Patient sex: M
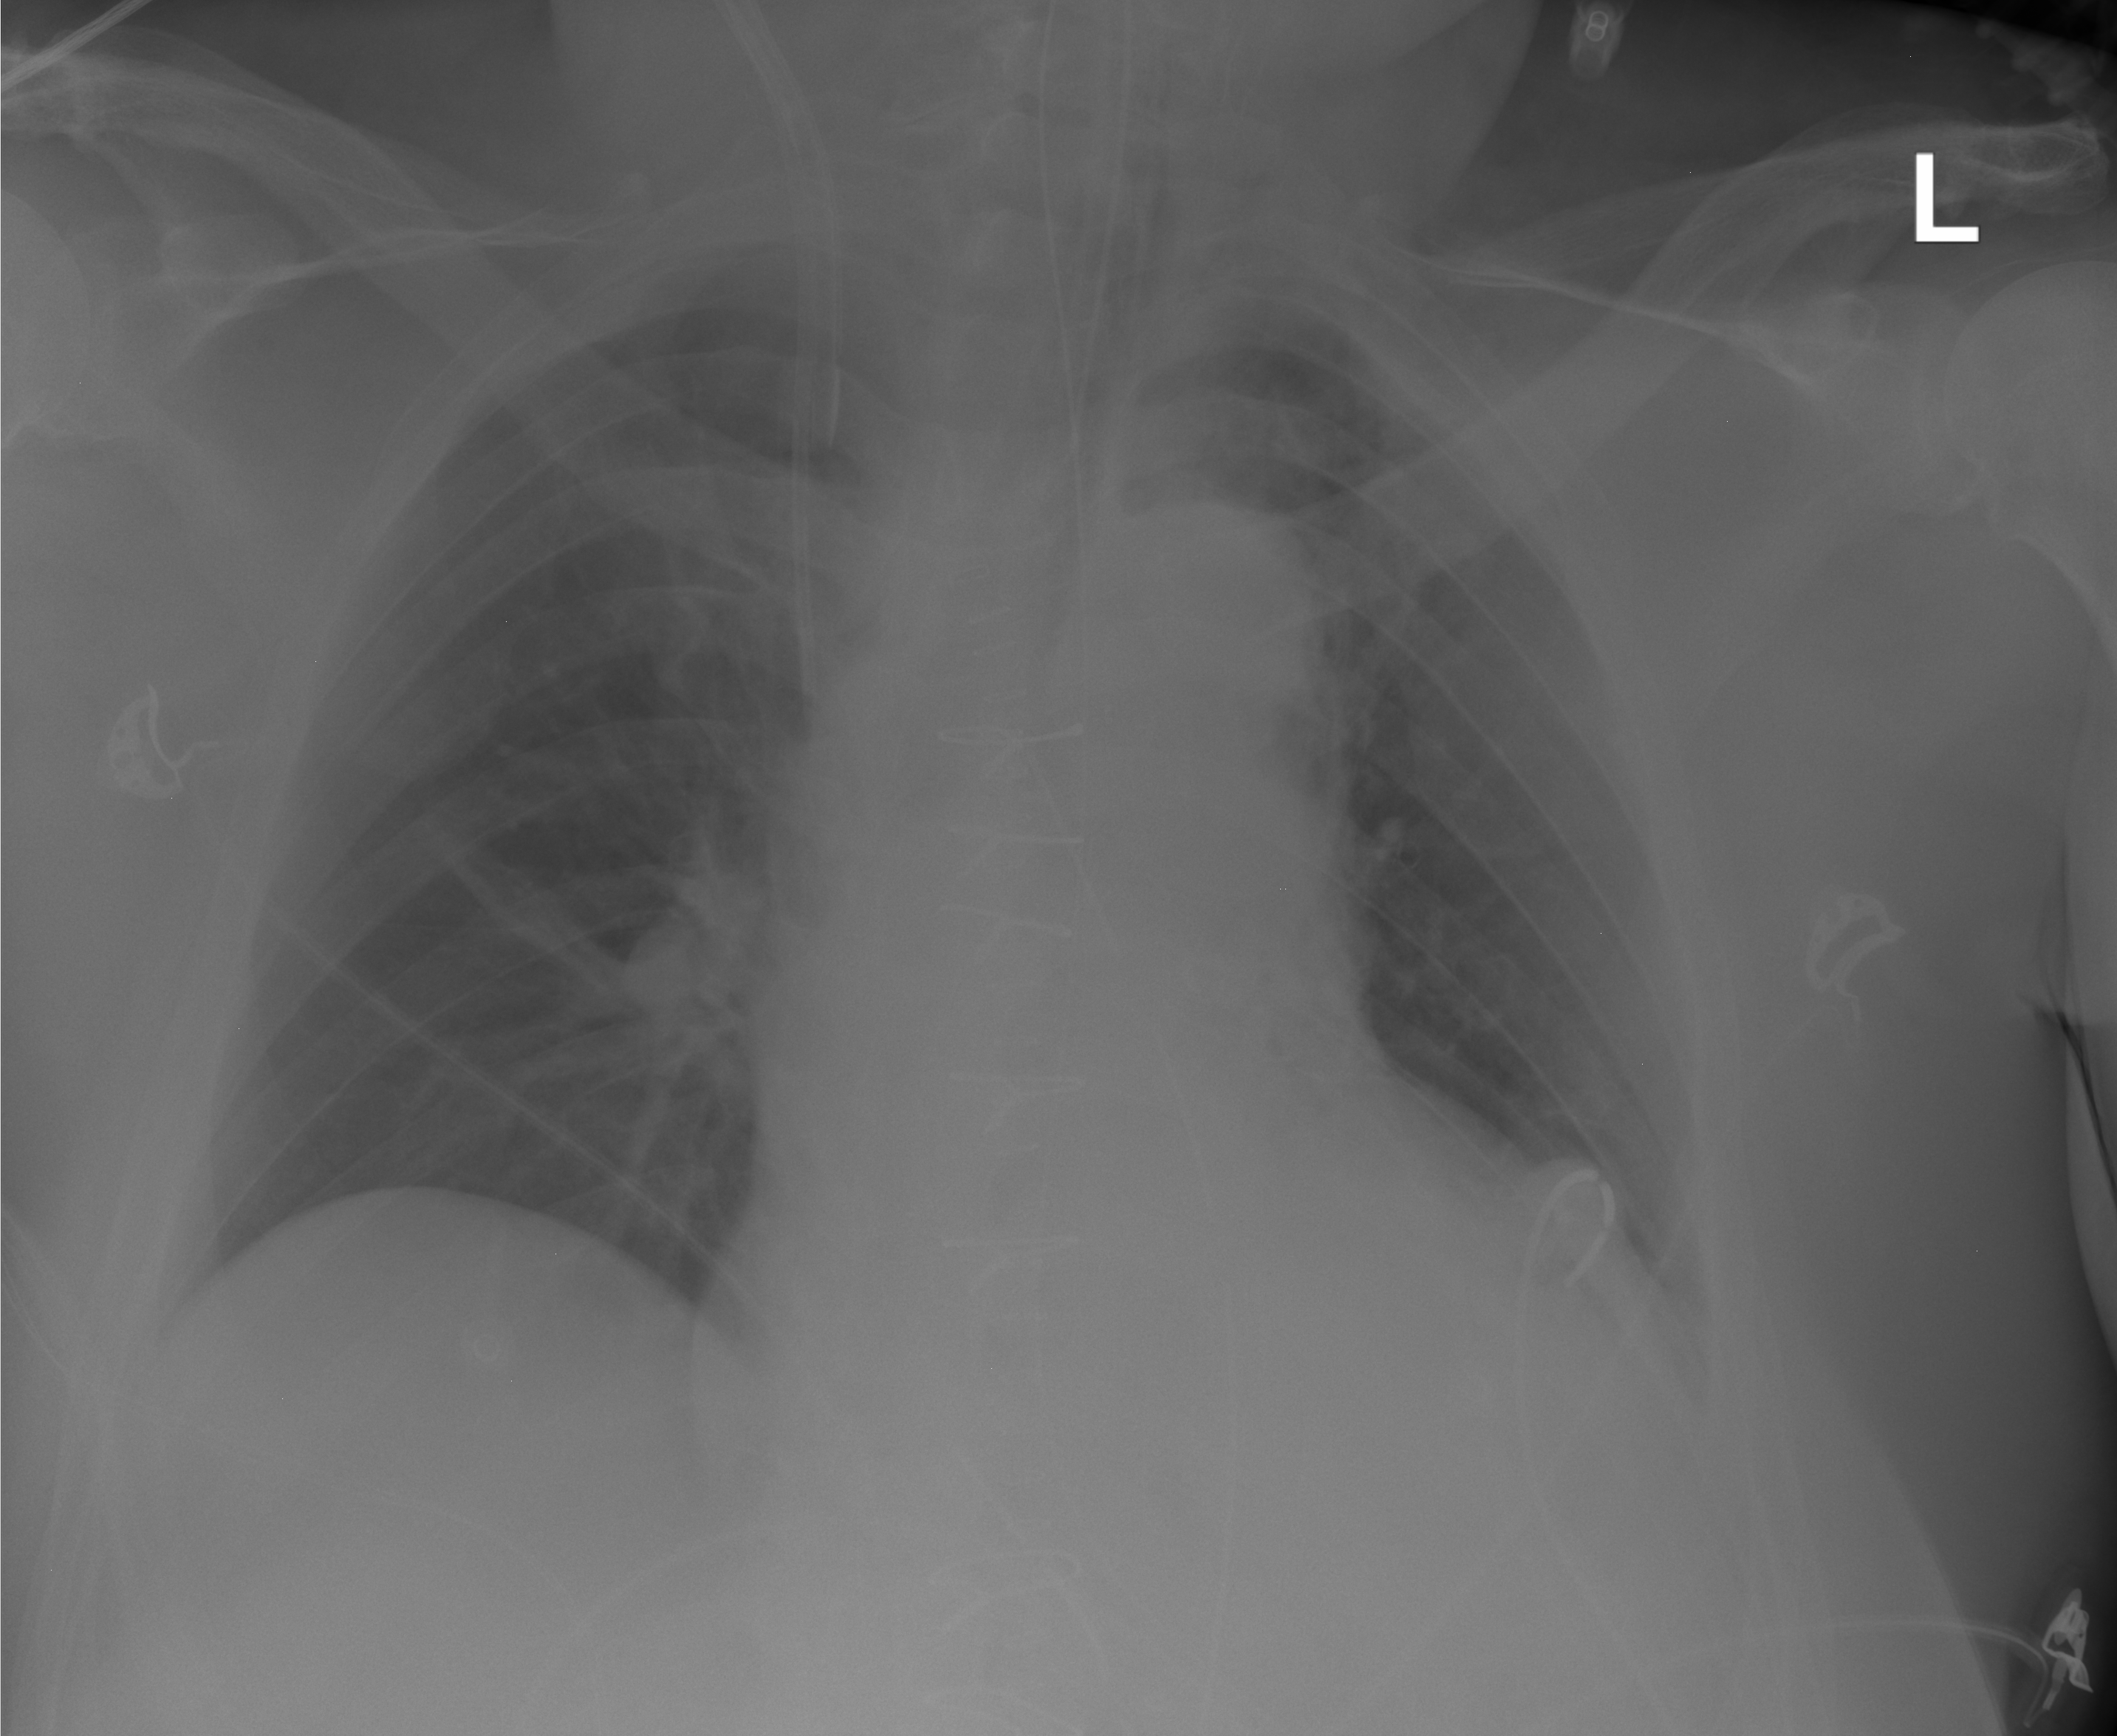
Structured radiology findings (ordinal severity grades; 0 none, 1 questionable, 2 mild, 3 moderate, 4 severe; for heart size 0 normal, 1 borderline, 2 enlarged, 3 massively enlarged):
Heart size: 2
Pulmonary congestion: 0
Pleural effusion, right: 0
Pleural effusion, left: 0
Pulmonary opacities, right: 0
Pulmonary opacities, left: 0
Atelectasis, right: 0
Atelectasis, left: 0